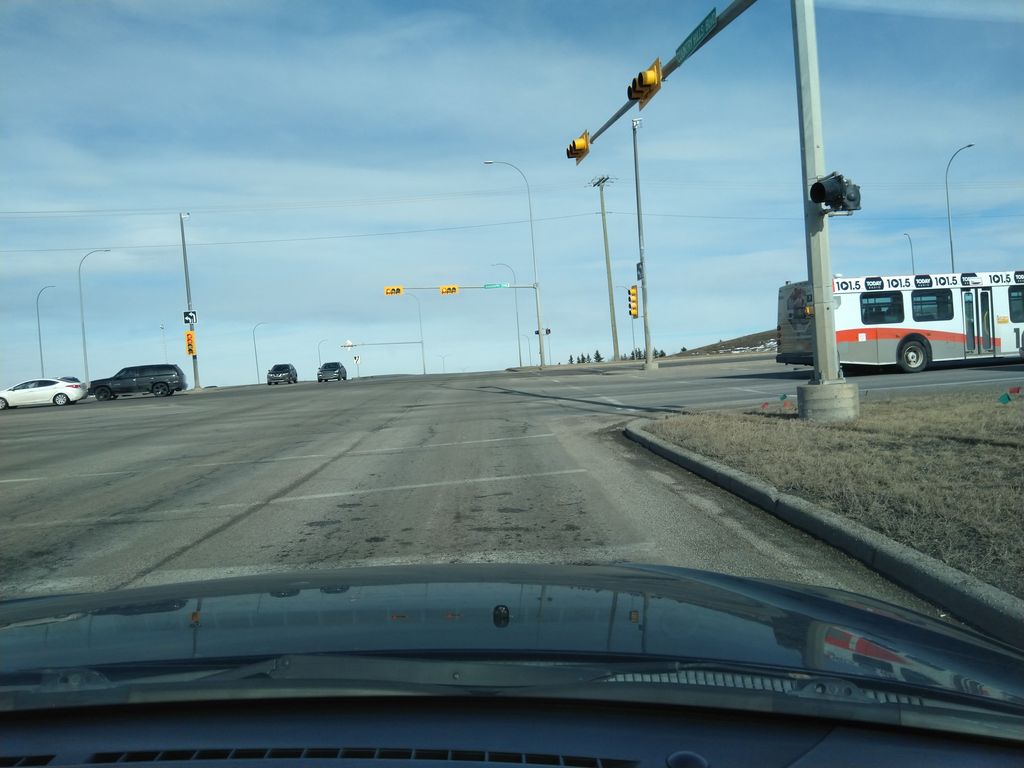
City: calgary